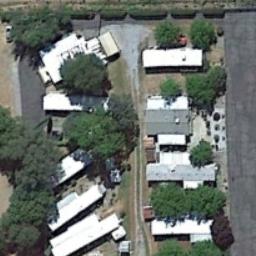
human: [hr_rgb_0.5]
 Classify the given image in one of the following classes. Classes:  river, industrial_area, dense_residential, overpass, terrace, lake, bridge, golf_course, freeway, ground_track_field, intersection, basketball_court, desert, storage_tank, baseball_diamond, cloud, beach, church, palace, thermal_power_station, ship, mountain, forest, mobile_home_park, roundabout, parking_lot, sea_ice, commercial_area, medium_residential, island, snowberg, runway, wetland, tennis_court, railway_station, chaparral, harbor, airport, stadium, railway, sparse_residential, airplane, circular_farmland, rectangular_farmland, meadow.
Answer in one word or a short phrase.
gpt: mobile_home_park